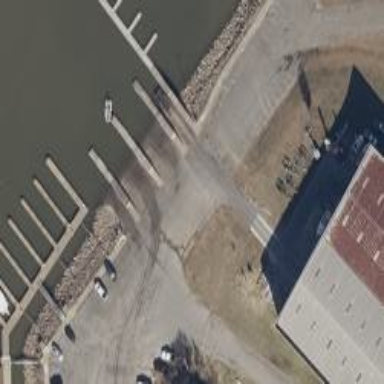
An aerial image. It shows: Man-made pier.